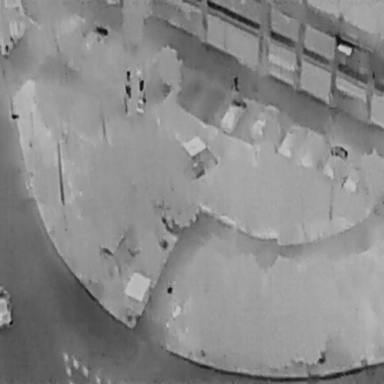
There are nine objects shown in the infrared image, including a Person, and eight Cars.